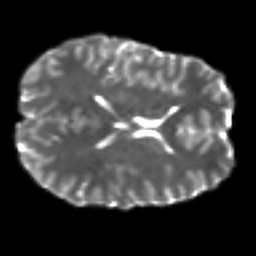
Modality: T2w
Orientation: axial
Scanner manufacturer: siemens
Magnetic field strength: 3 T
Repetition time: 7.8 s
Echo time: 0.09 s